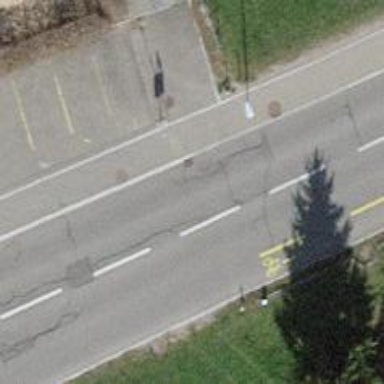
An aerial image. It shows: Bus stop with platform for public transport.